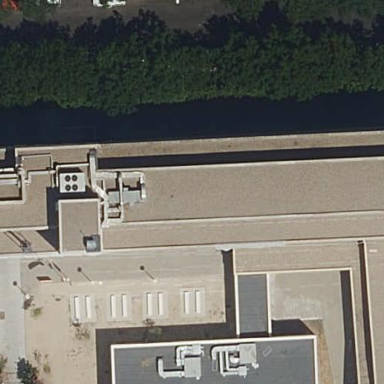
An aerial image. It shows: School.